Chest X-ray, AP view. Patient: 30 years old, sex F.
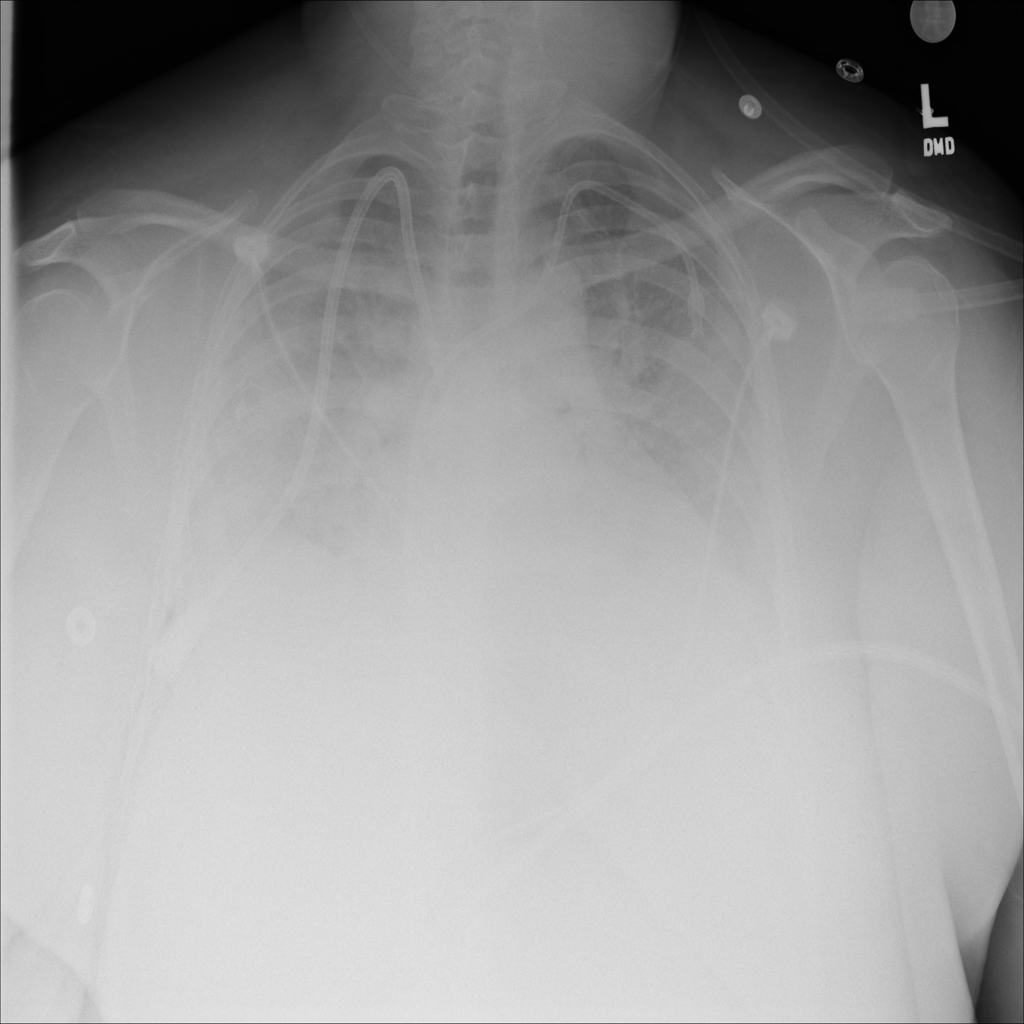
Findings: No Finding